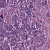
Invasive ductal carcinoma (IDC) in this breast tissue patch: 1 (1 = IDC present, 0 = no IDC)